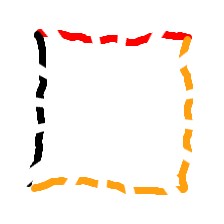
Shape: square